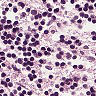
Metastatic tissue present: no